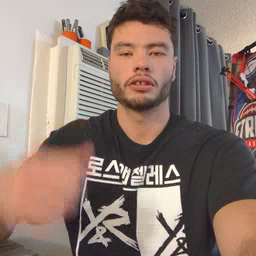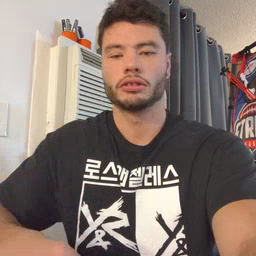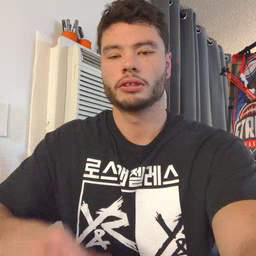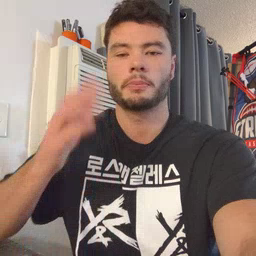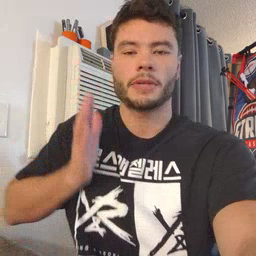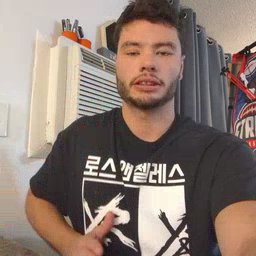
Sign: beside